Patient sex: F
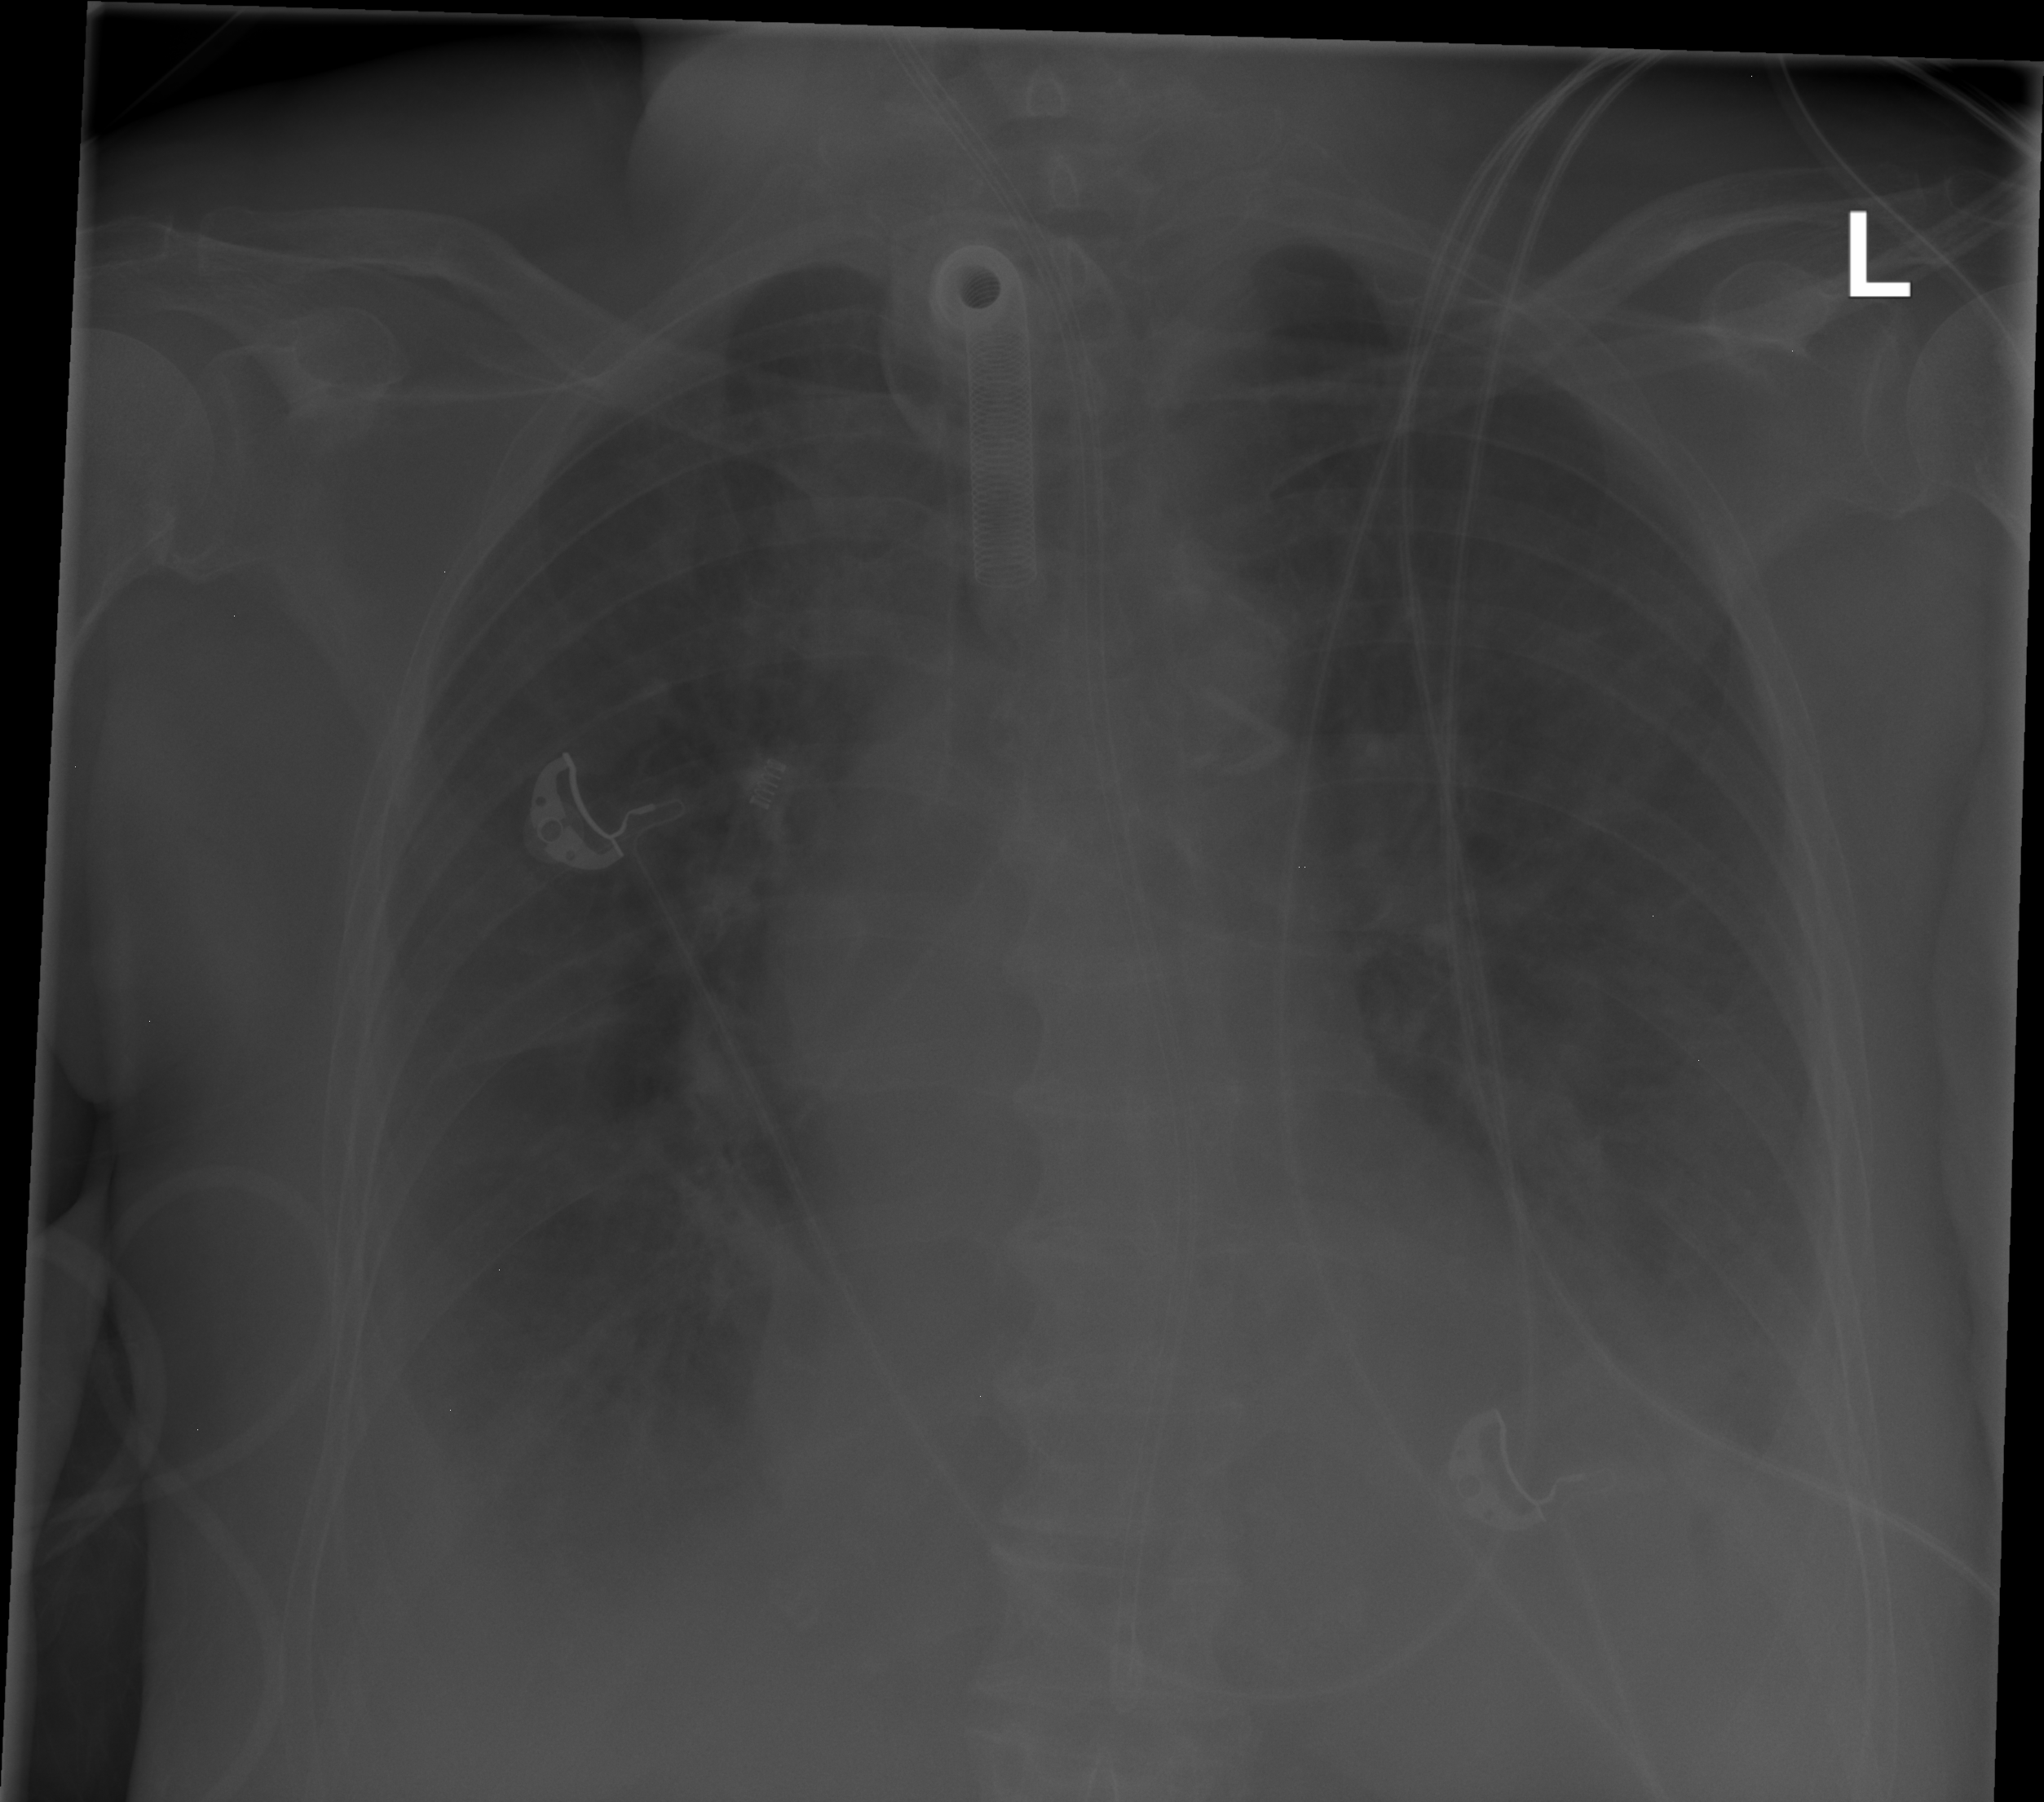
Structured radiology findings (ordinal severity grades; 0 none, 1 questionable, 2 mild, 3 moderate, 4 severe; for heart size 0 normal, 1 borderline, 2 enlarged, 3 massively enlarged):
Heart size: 0
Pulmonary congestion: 2
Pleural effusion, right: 3
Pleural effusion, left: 3
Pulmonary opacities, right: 2
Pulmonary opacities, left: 2
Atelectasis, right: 2
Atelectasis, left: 2